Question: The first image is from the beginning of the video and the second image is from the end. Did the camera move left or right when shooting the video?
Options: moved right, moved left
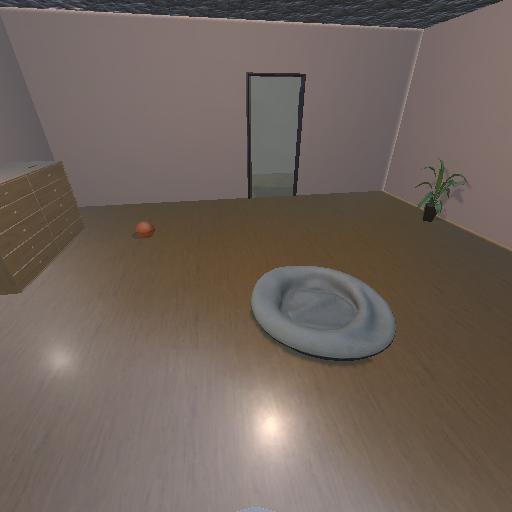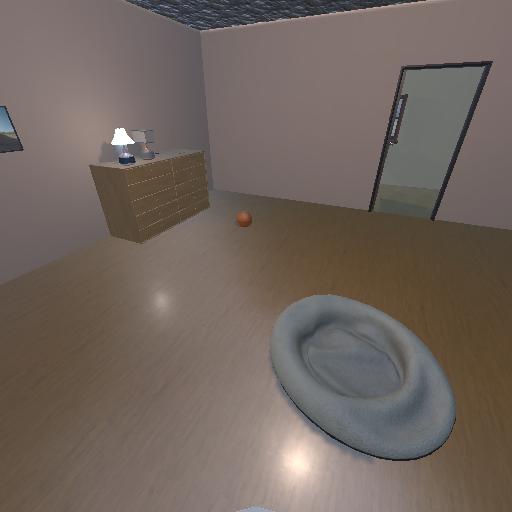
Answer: moved right